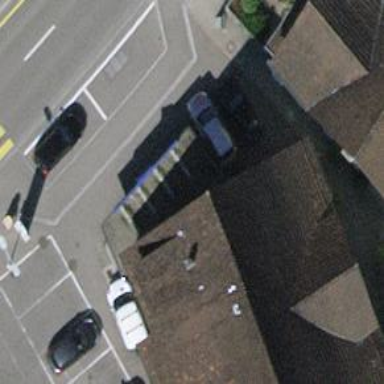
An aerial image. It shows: Bakery.